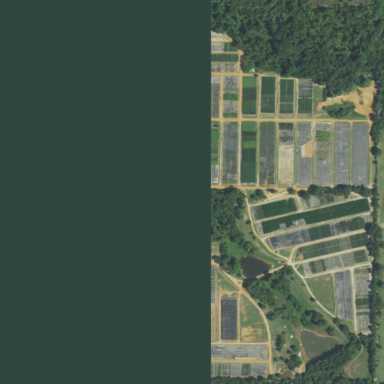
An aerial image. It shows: Plant nursery with trees.